Brain MRI, t1w sequence, axial 2D slice.
Patient: age 44, sex F, weight 96 kg, height 1.95 m
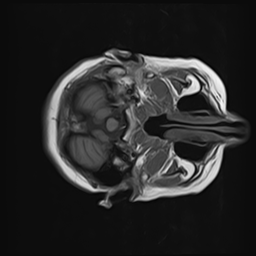